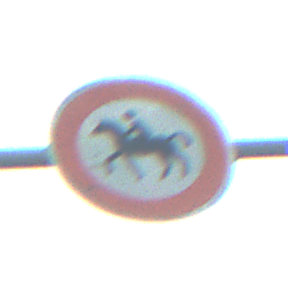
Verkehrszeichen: VerbotReiter
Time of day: SunriseSunset
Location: Outdoor (Suburban)
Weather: PartlyCloudy
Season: NotSpecified
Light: Natural